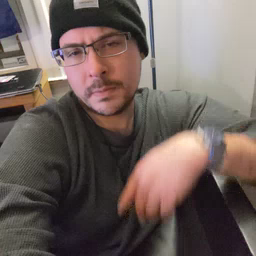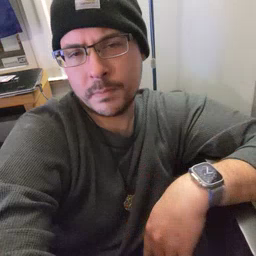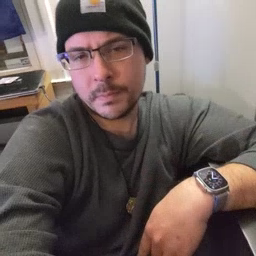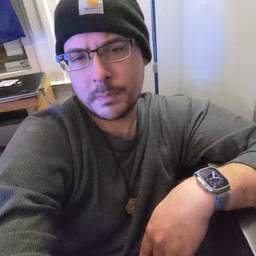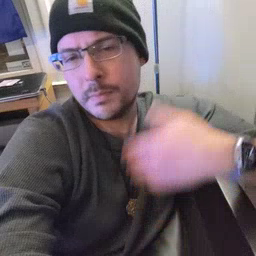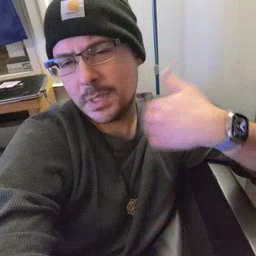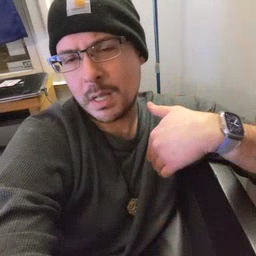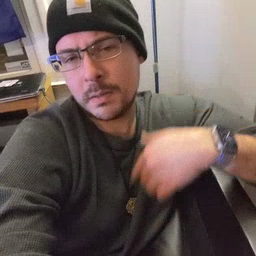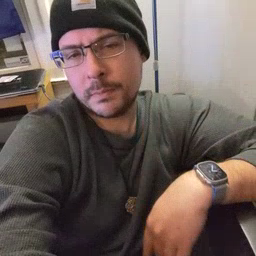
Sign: beside